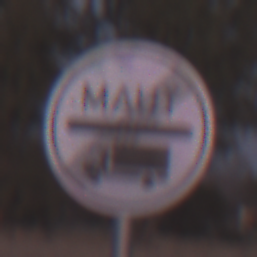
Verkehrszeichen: EndeMautpflicht
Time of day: SunriseSunset
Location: Outdoor (Nature)
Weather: Clear
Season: NotSpecified
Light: Natural